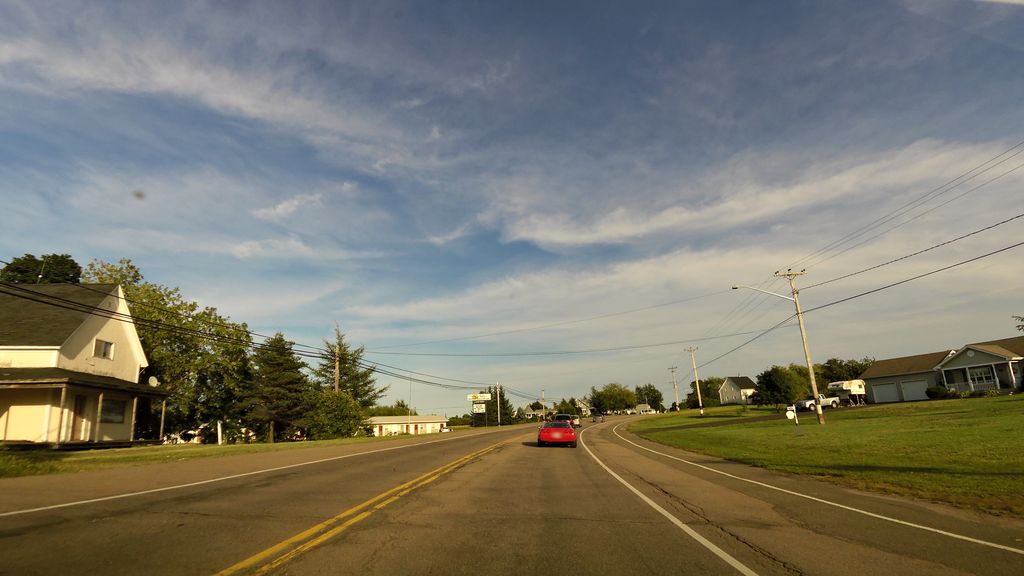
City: charlottetown